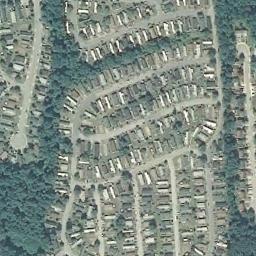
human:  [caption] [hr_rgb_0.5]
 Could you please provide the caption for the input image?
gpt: The dense mobile home park has lots of neatly arranged mobile homes and lots of trees are among these mobile homes .

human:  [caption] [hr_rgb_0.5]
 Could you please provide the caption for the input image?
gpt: There are many buildings of different shapes and sizes in the mobile home parks .

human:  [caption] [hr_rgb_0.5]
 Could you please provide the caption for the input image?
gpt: The mobile home park is next to some trees .

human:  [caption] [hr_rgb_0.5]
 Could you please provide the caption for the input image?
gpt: There are nine mobile homes here .

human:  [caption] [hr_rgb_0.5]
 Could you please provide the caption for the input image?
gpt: There are many buildings and green trees in the mobile home park .